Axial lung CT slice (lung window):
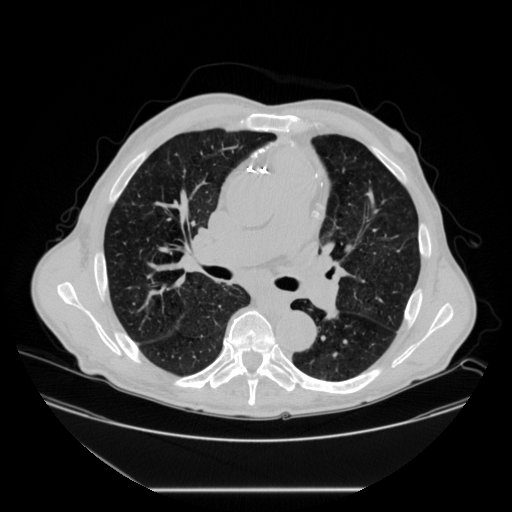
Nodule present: no